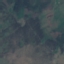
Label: HerbaceousVegetation